Interaction volume radius: 10 \u00c5
Interaction volume height: 10 \u00c5
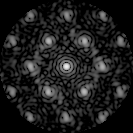
Disorder parameter: 0.3828